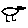
Label: bird